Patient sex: F
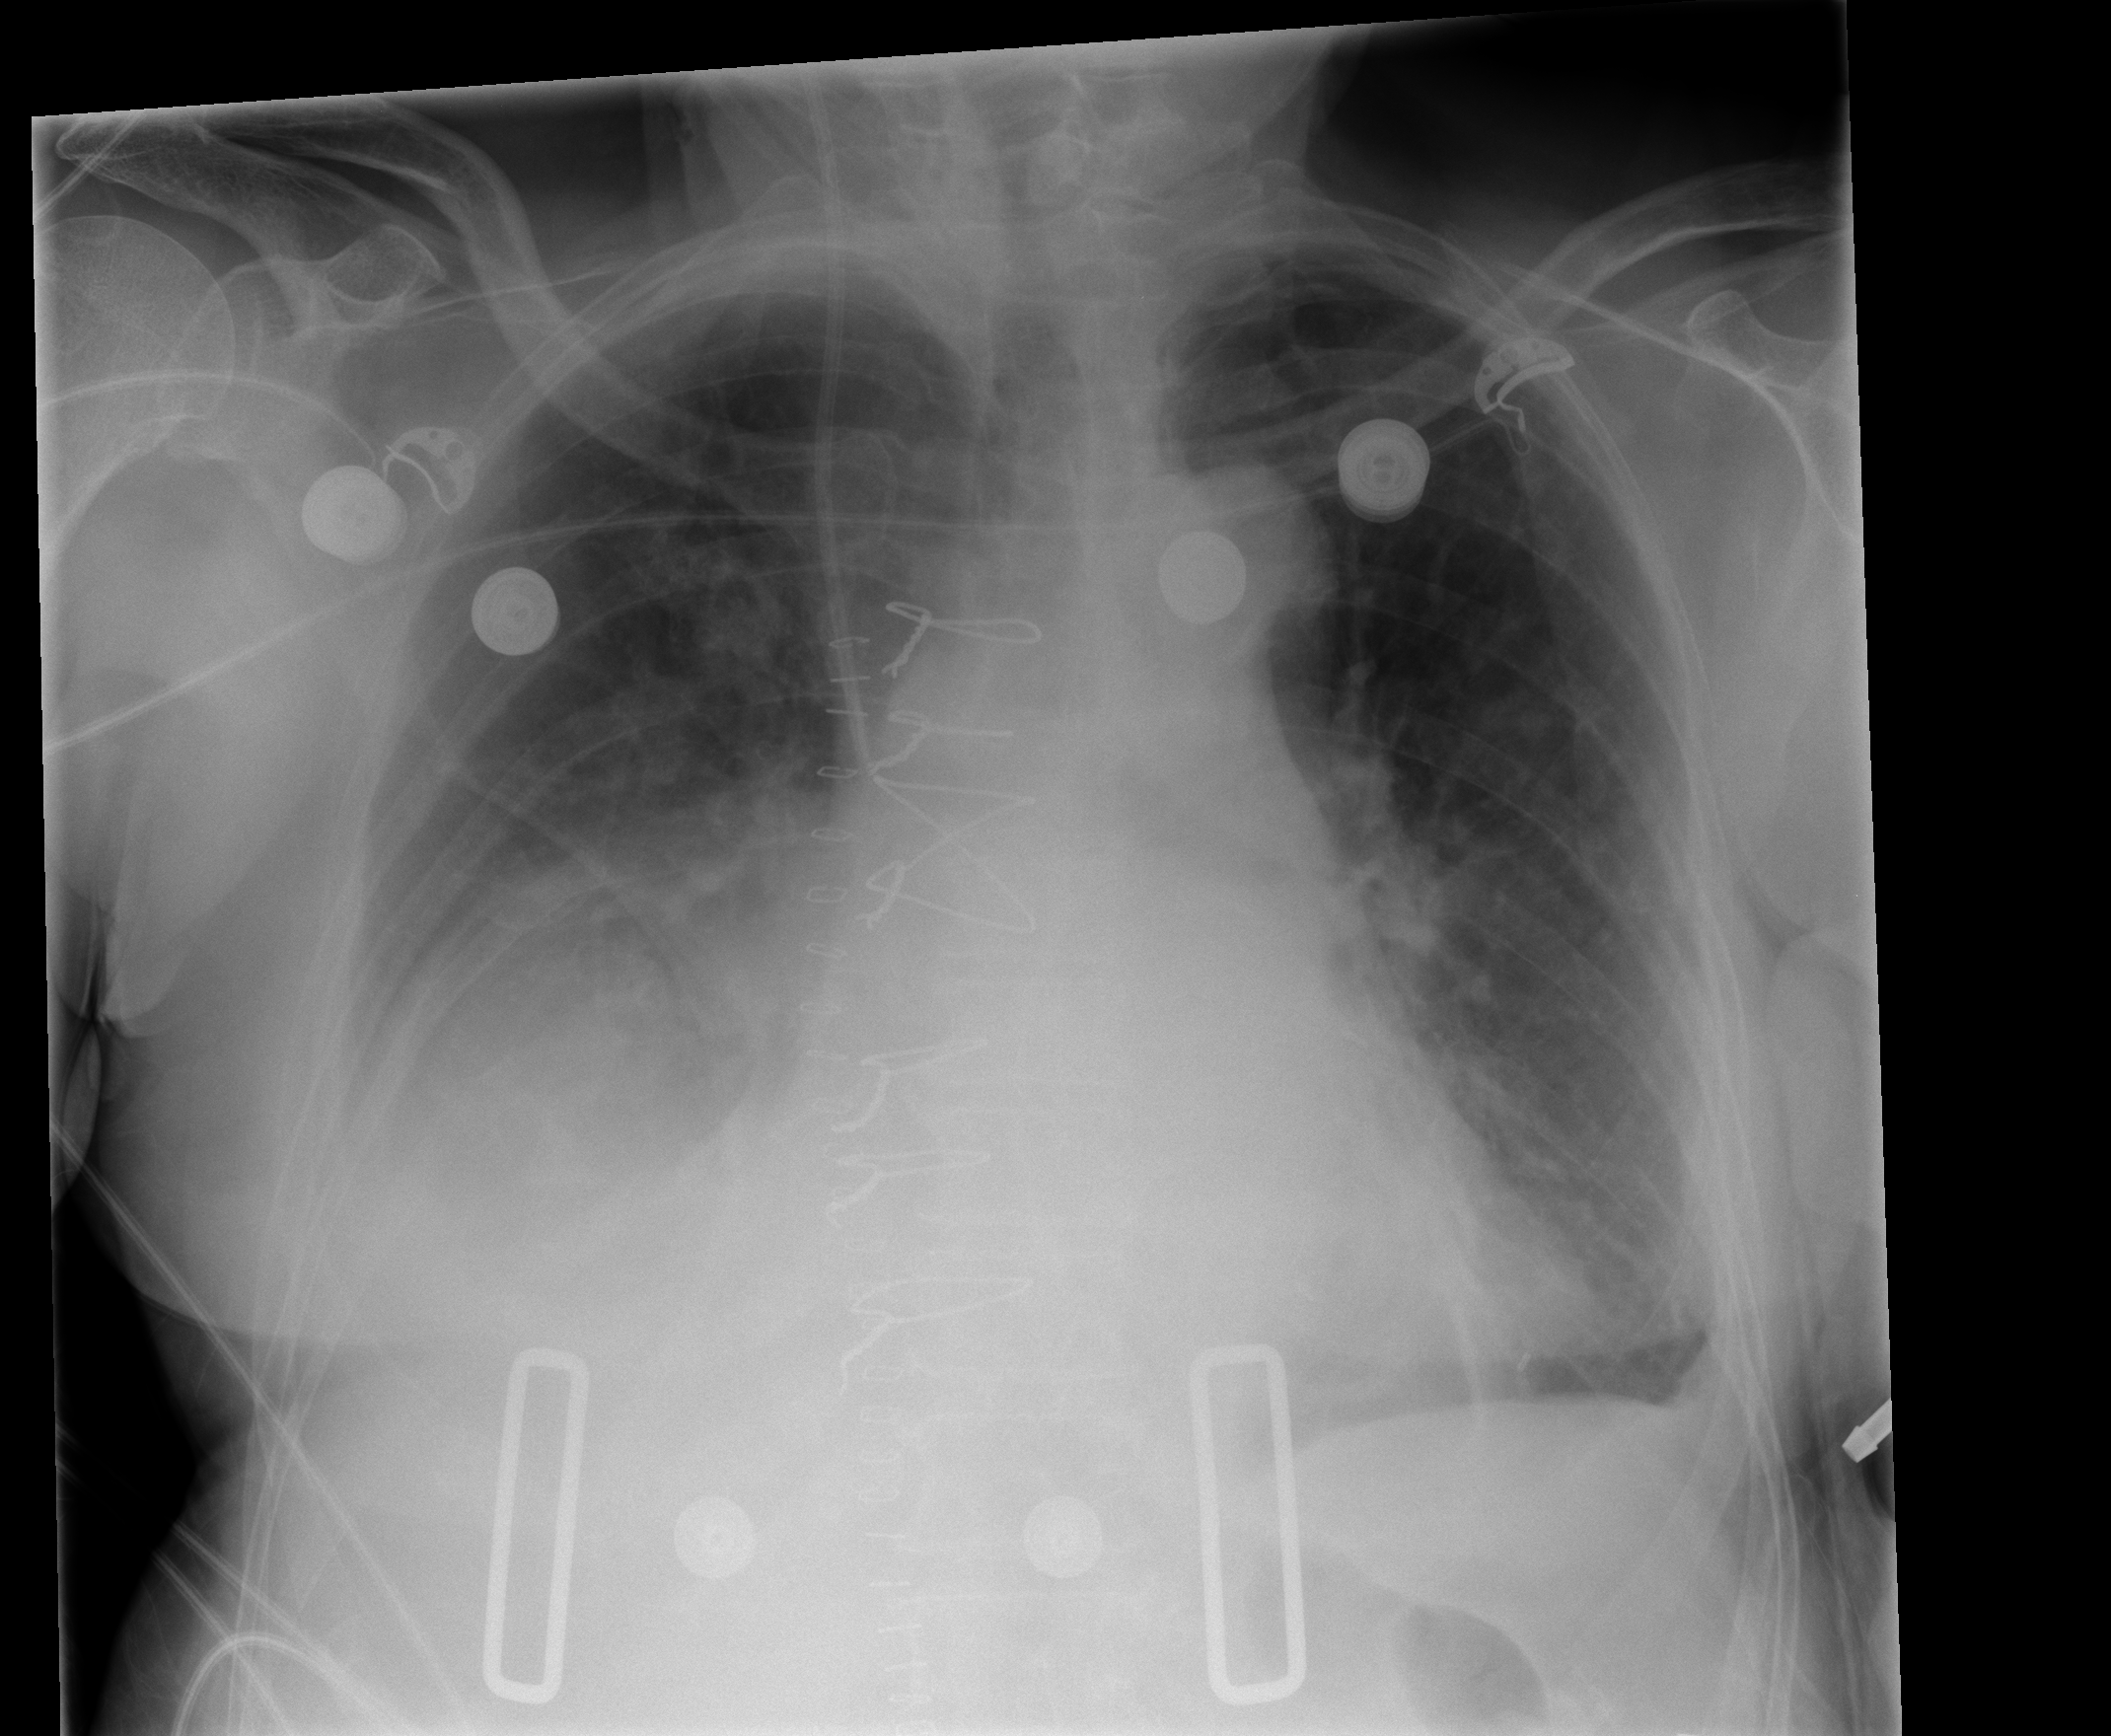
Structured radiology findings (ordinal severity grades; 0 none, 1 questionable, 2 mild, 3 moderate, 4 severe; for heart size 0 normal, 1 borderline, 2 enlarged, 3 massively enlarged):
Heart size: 1
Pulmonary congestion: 2
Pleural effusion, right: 2
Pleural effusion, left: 1
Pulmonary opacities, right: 2
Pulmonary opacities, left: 0
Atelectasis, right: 3
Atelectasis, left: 0